Chest X-ray. View position: AP
Patient age: 13
Patient sex: M
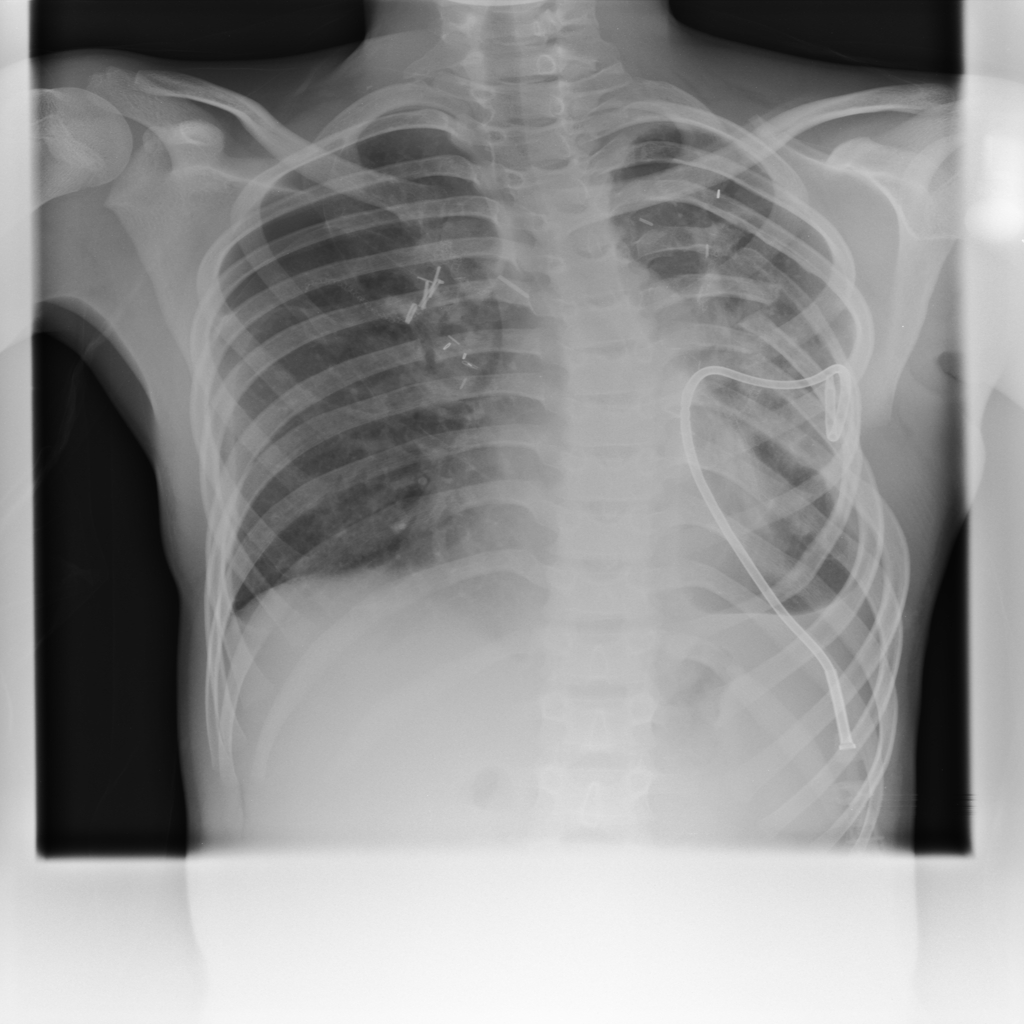
Finding: Pneumothorax